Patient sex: M
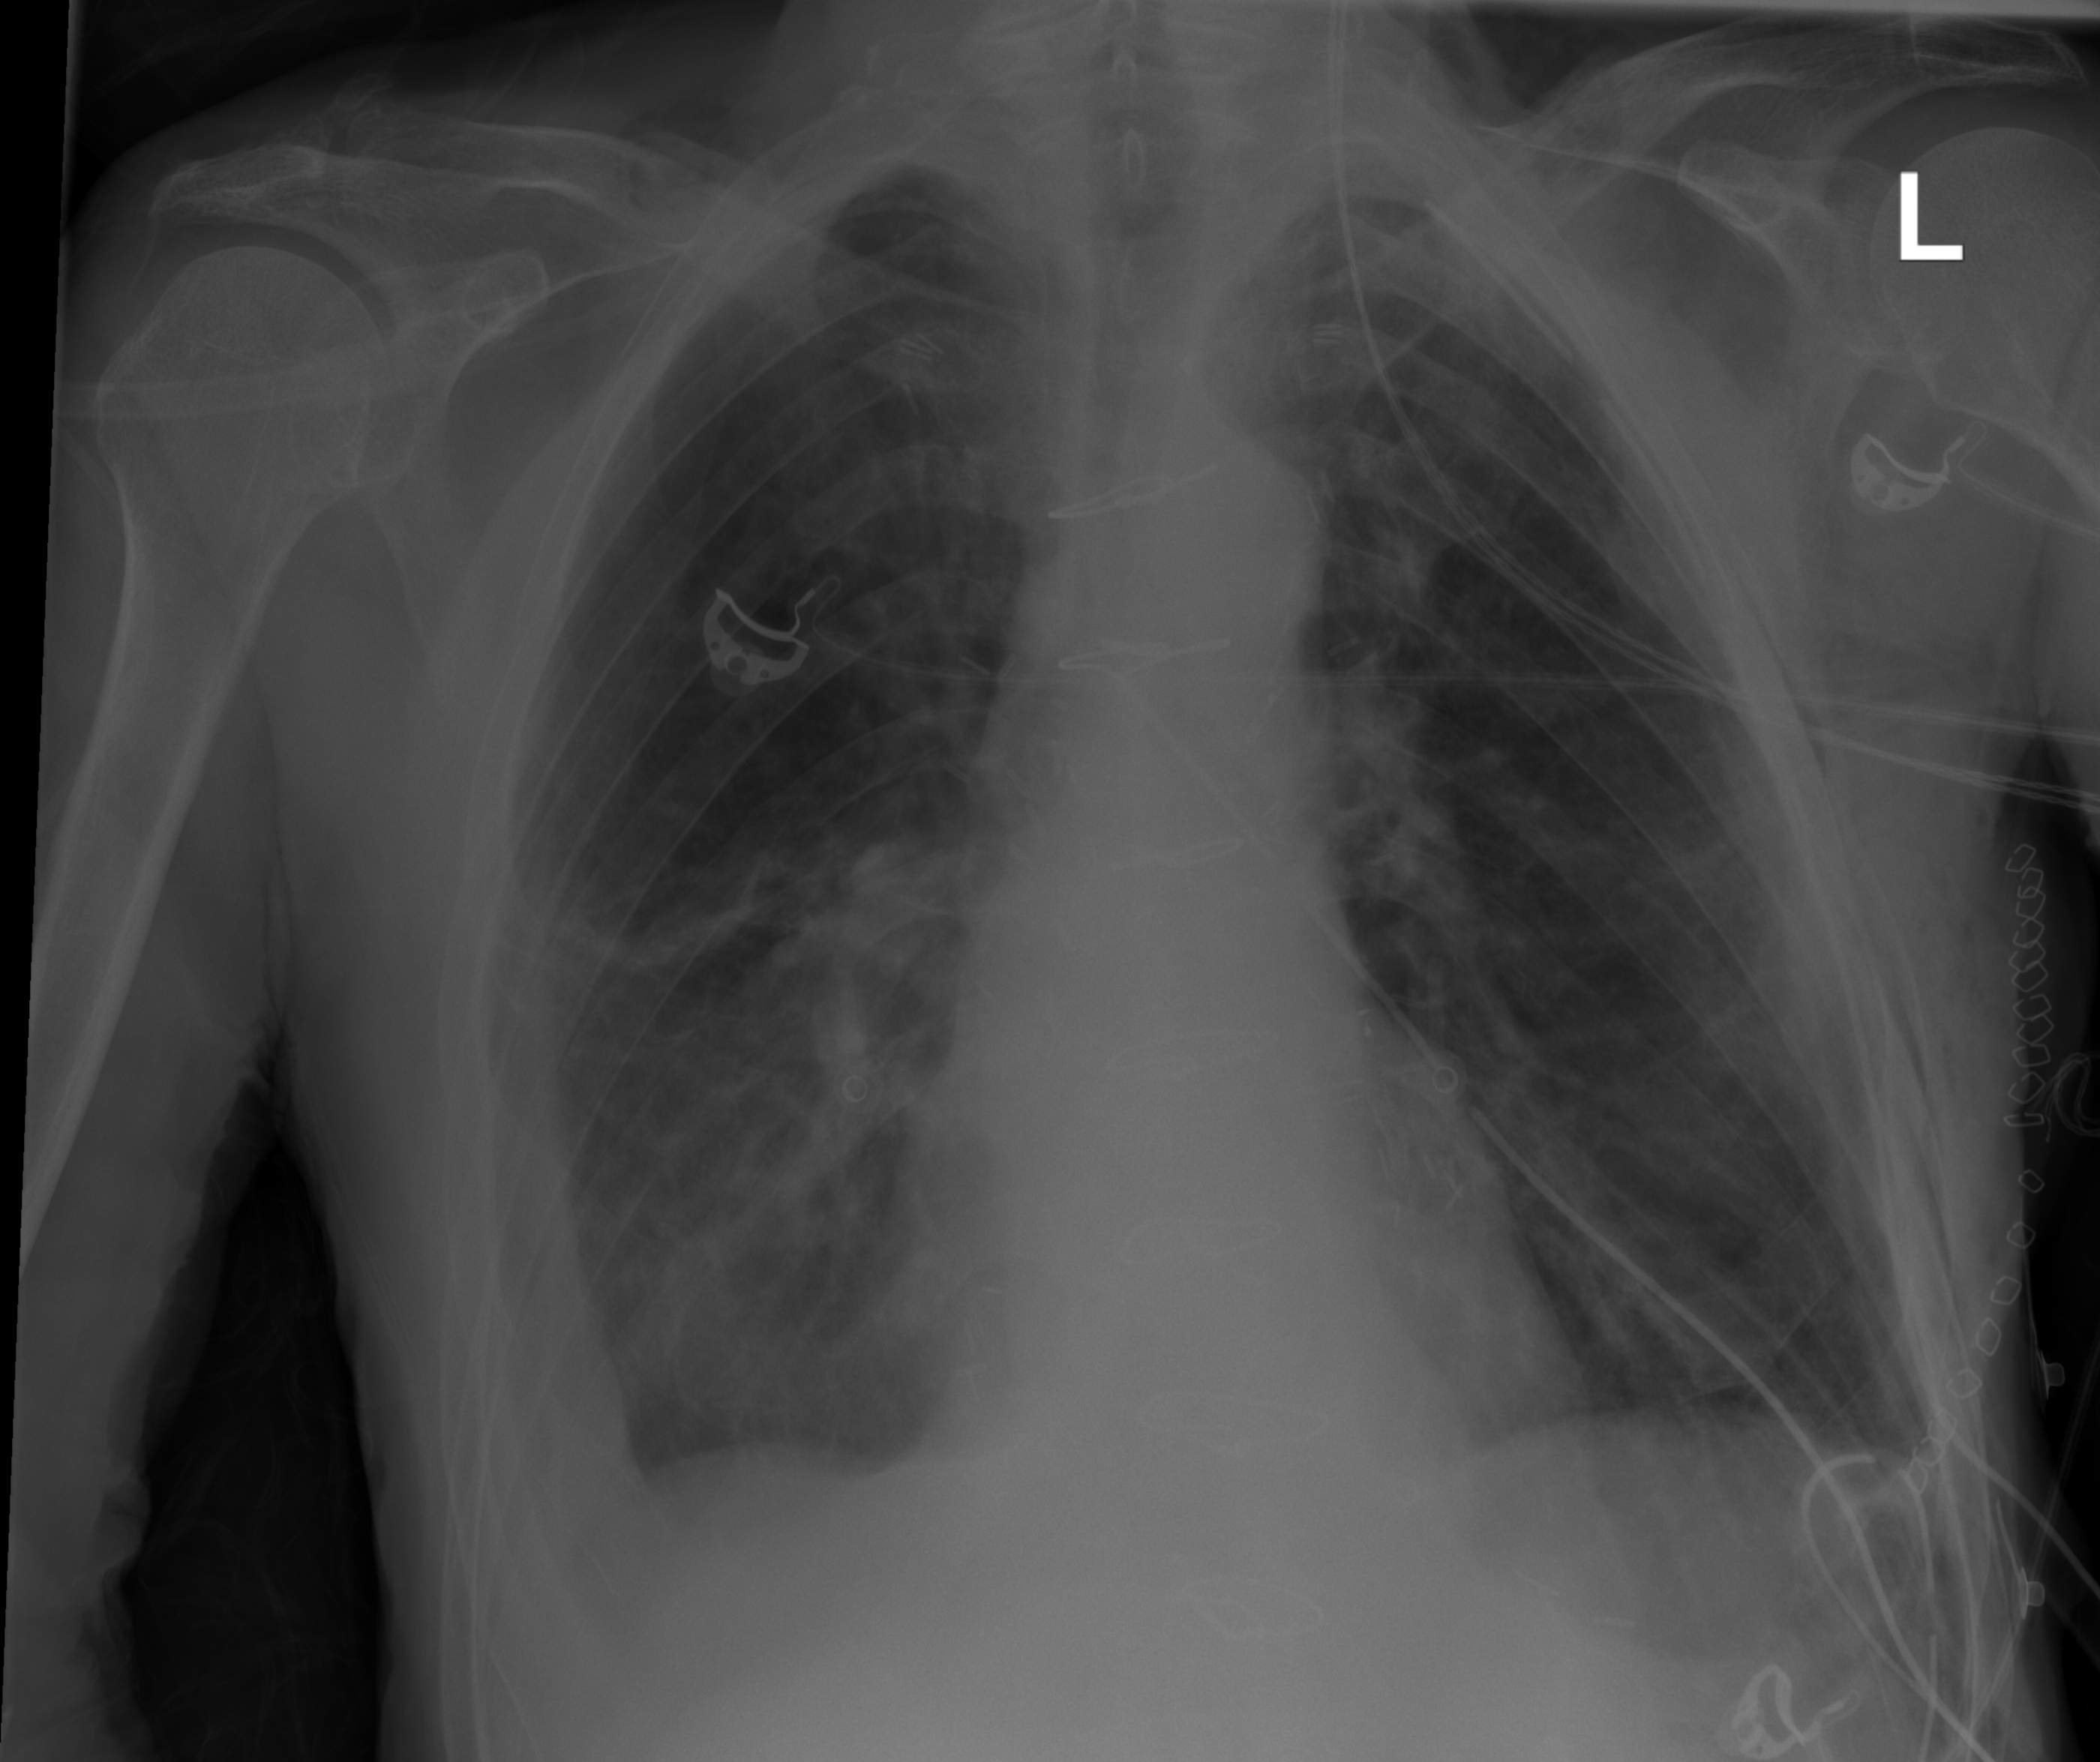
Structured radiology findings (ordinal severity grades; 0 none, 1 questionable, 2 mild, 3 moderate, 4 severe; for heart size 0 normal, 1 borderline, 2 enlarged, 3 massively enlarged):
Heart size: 0
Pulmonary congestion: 2
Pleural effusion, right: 3
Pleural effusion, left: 2
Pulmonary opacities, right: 2
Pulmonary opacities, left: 0
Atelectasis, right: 2
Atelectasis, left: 0